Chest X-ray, PA view. Patient: 20 years old, sex M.
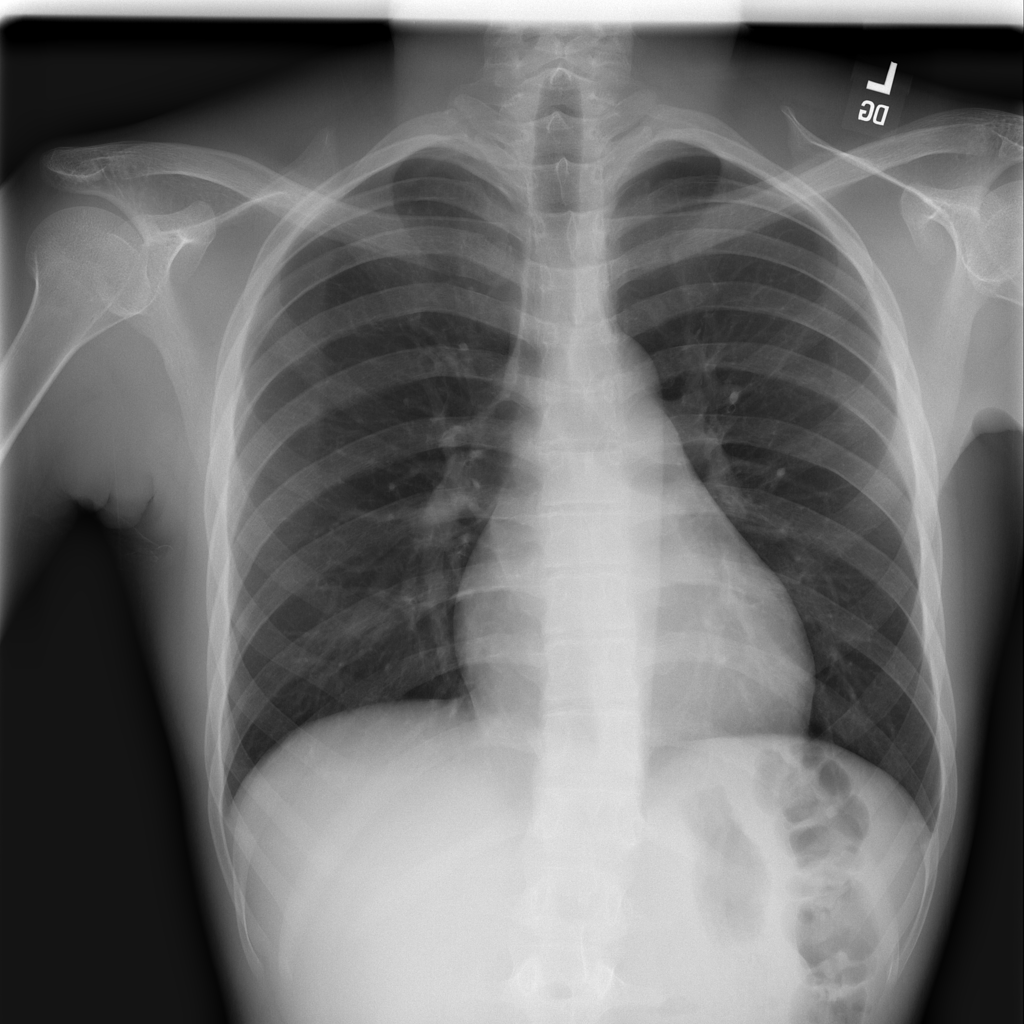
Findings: No Finding